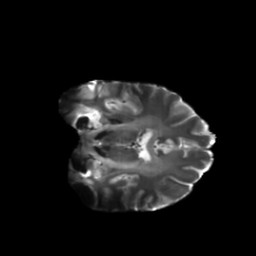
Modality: T2w
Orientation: coronal
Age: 23
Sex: female
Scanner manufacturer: siemens
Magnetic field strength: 6.98 T
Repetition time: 7.776 s
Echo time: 0.076 s